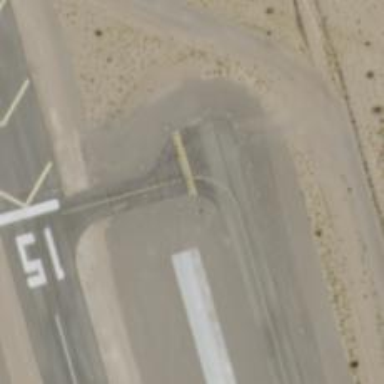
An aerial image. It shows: Marking at the airport.